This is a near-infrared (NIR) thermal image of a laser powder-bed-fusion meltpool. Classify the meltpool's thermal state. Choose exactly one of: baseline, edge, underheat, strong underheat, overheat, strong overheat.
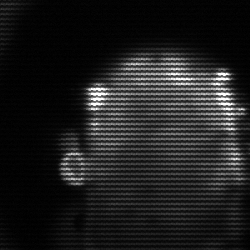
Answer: baseline